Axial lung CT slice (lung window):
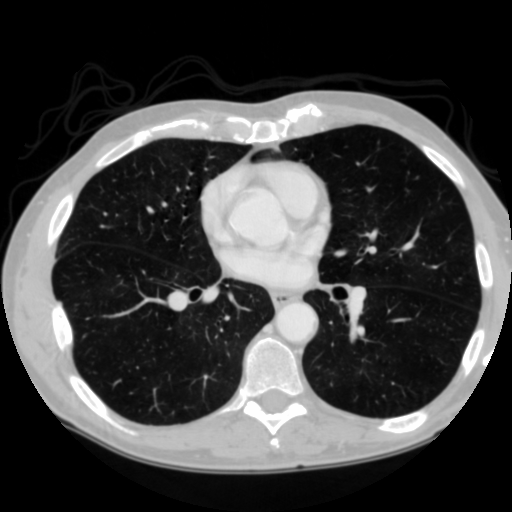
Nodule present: no